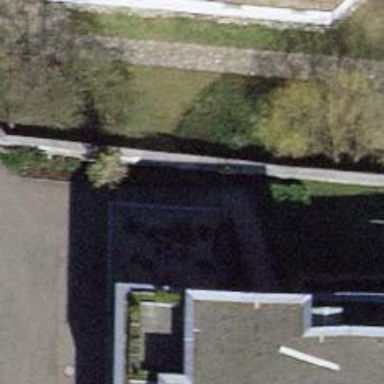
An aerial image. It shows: Wall is shown in the image.